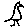
Label: bird